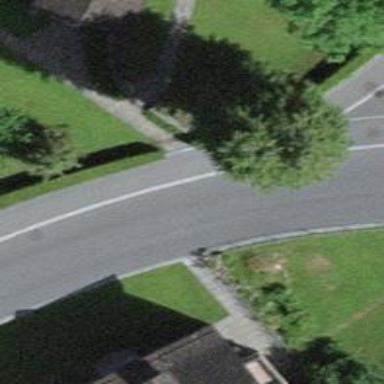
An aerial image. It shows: Residential road with asphalt surface and separate sidewalk.